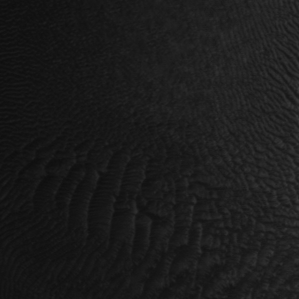
Label: frost